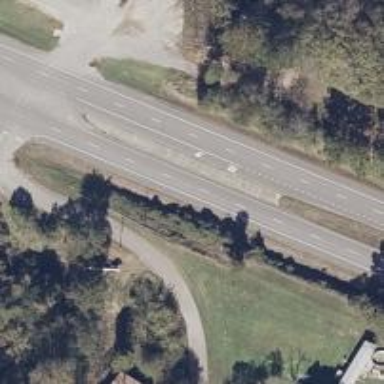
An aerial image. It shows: Primary highway with asphalt surface that includes dual carriageway.